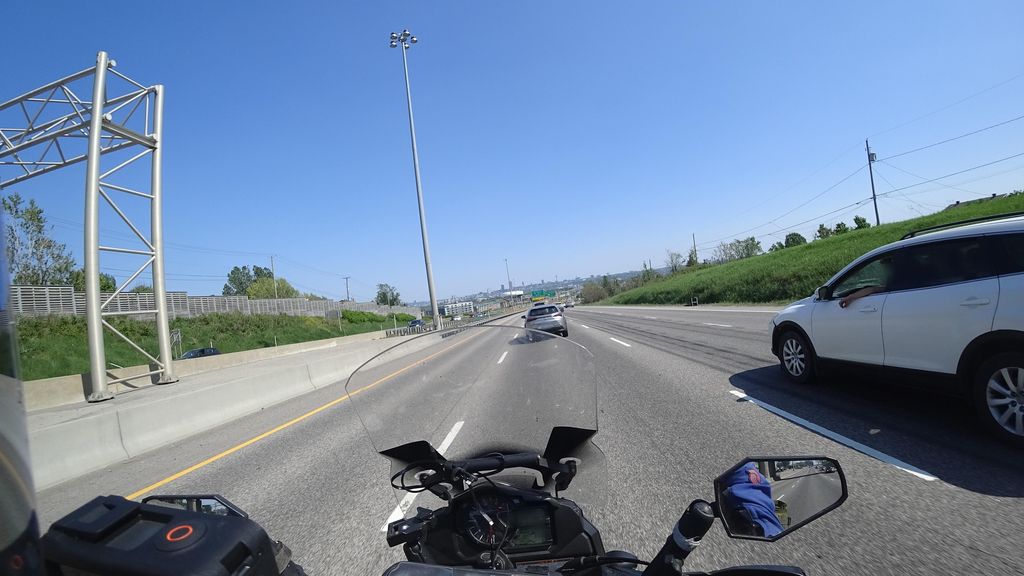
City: quebec_city